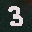
Label: 3